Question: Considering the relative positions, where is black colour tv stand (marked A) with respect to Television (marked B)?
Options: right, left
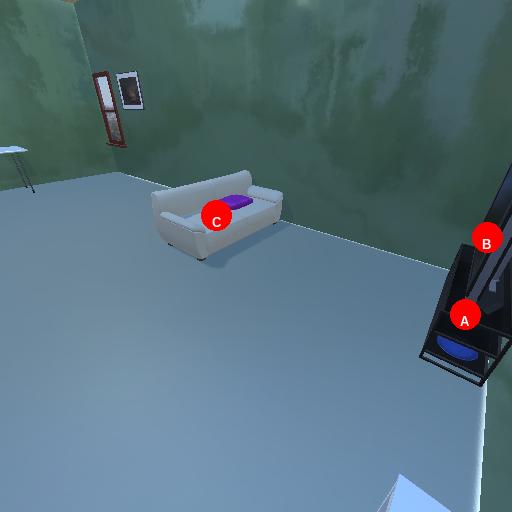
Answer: right